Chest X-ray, PA view. Patient: 30 years old, sex F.
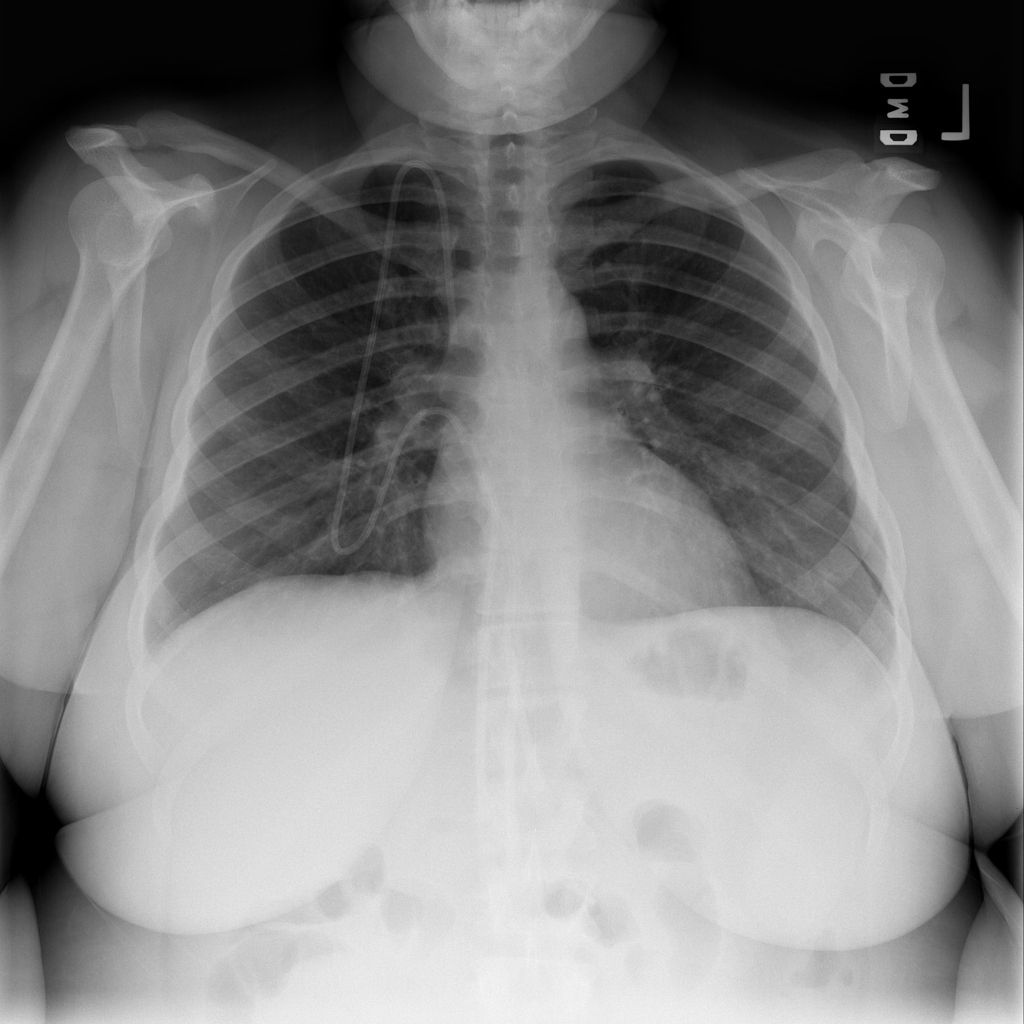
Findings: Pneumonia